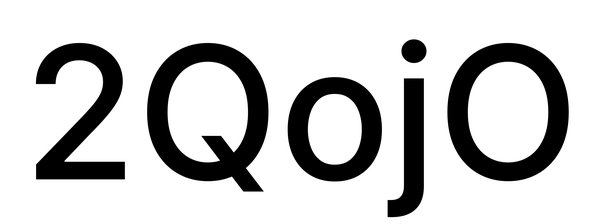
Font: Inter_Medium